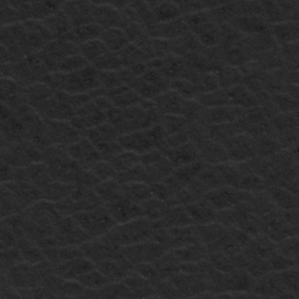
Label: frost